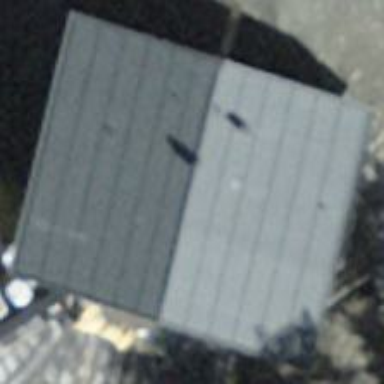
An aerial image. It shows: Gabled house with metal roof colored dimgray.